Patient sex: M
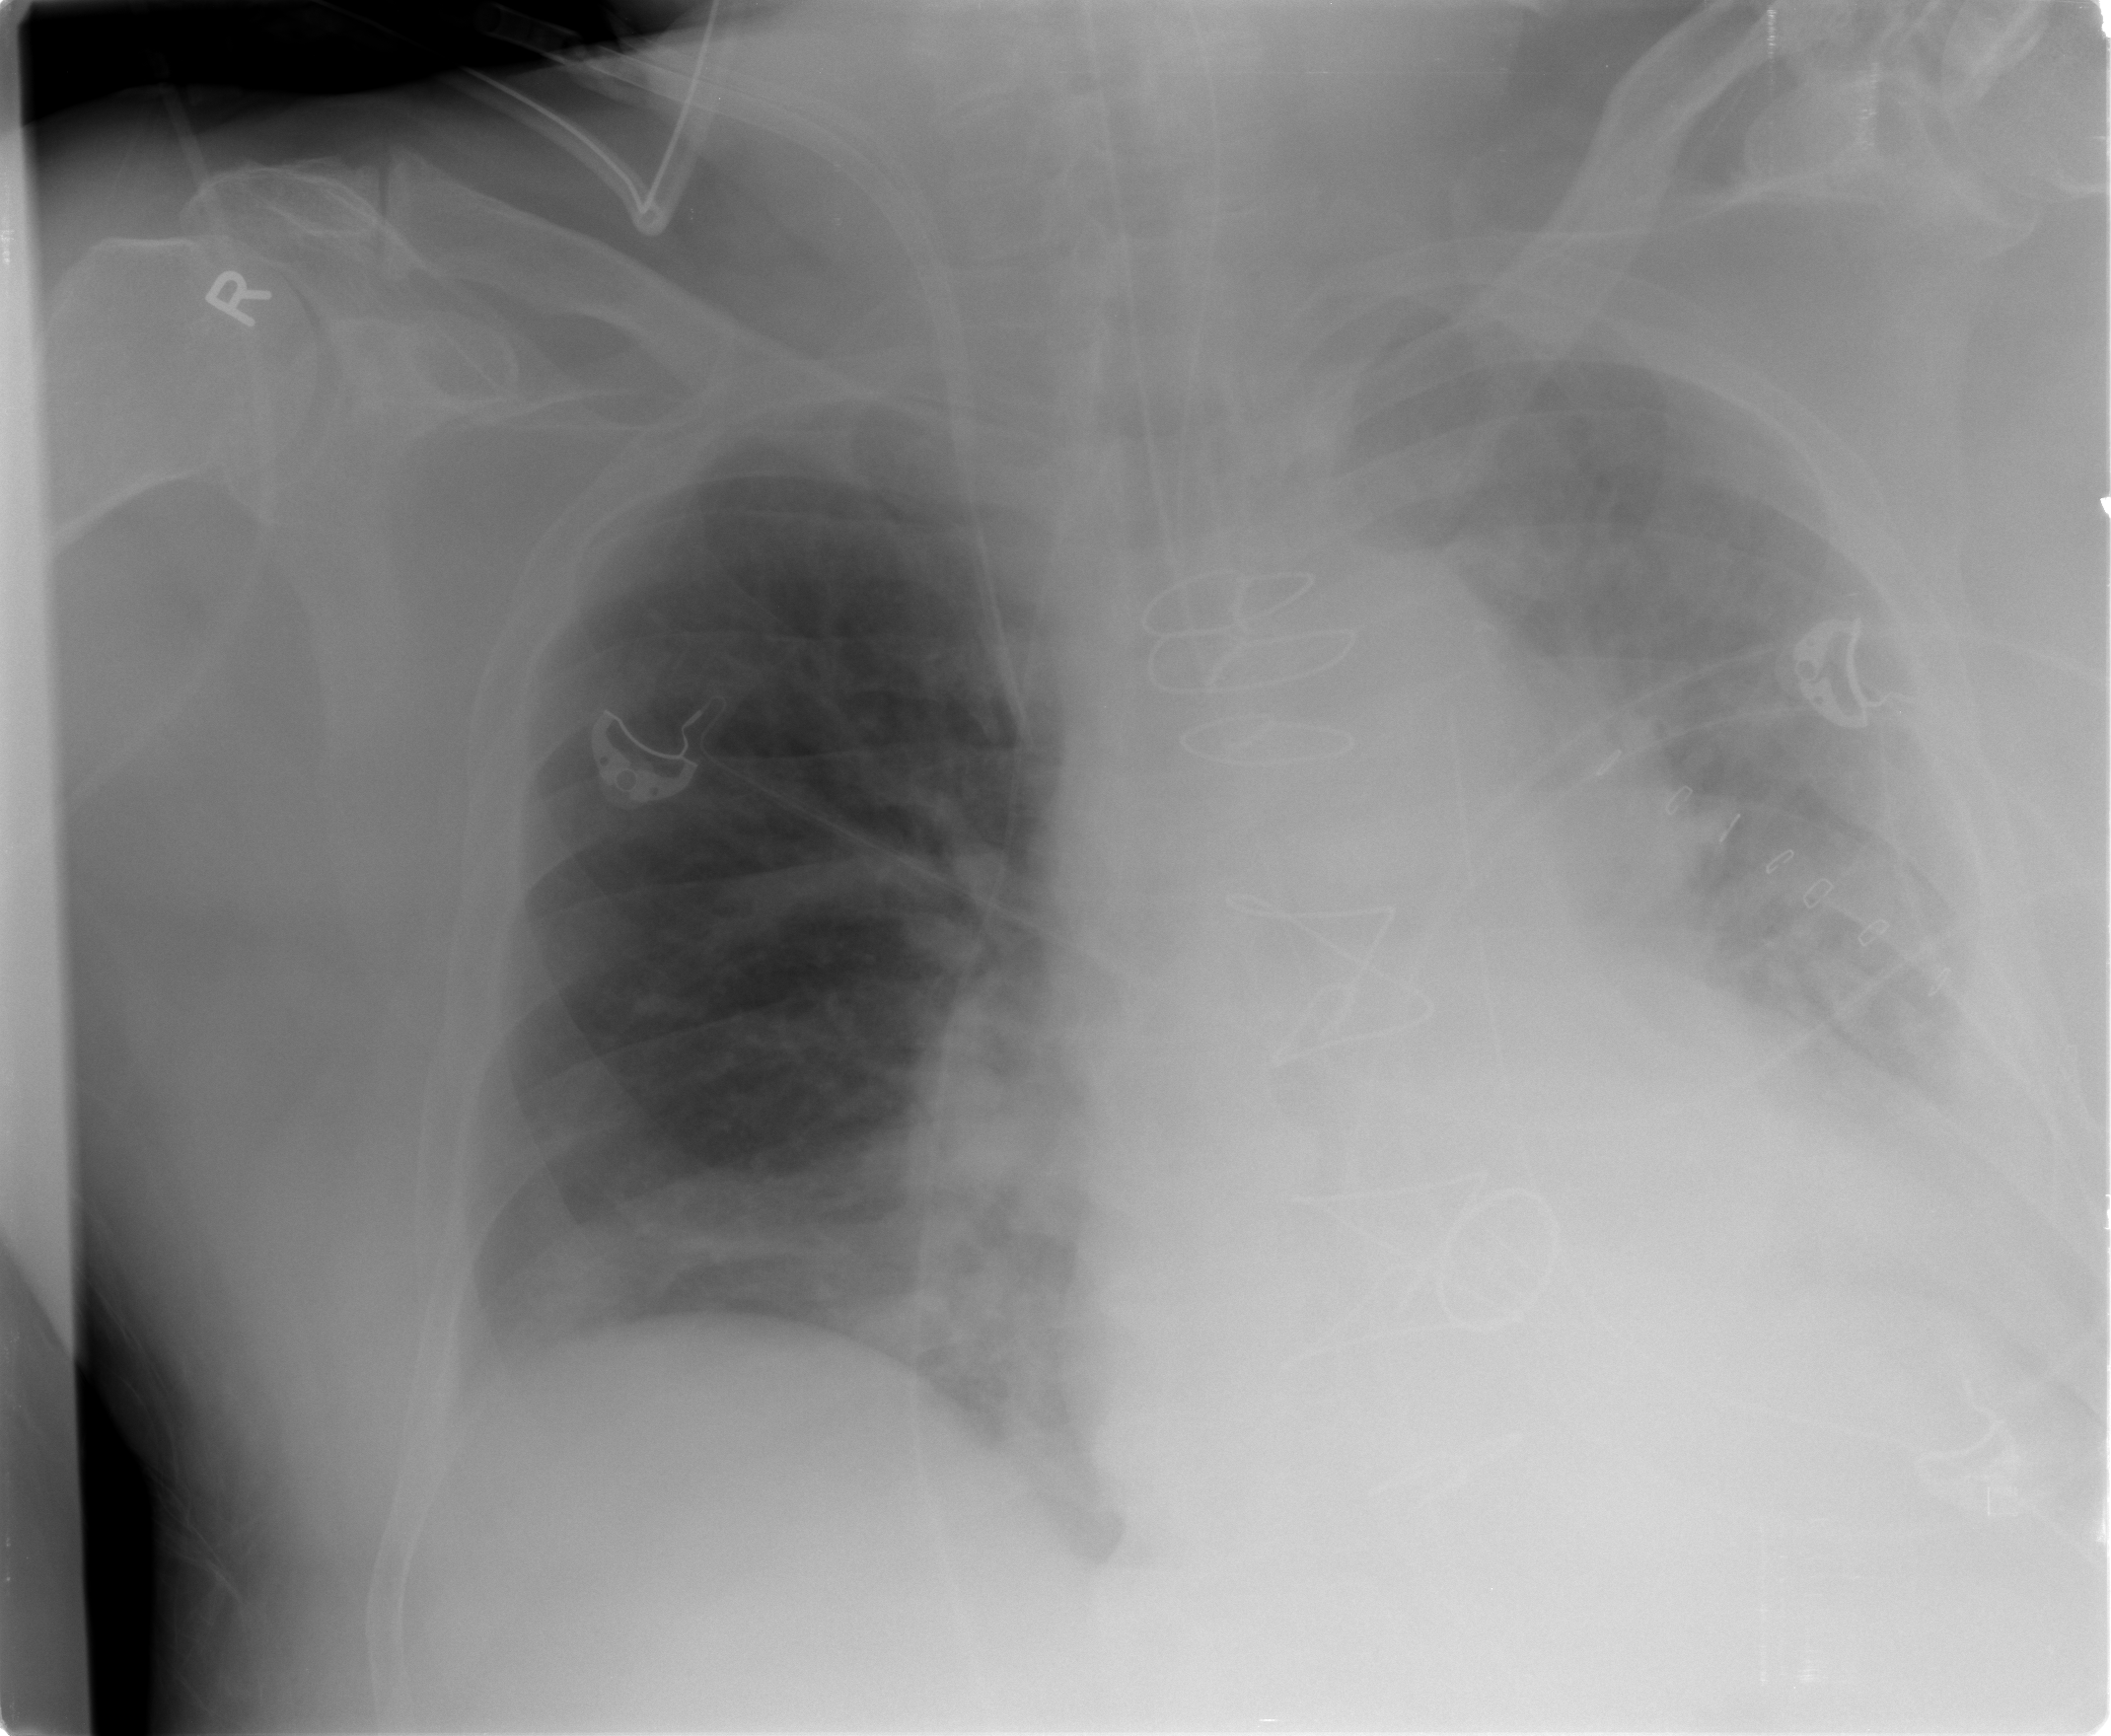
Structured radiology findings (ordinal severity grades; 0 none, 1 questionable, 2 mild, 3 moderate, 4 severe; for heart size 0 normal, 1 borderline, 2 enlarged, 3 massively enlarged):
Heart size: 2
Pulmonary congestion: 3
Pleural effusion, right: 1
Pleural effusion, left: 3
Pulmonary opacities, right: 2
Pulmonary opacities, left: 2
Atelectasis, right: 3
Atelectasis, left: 3